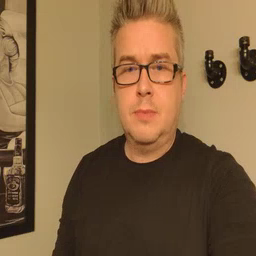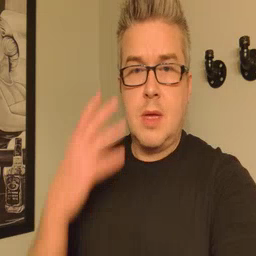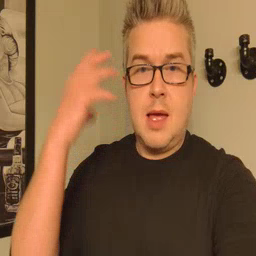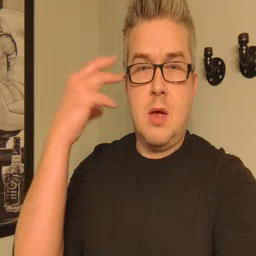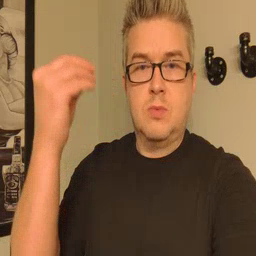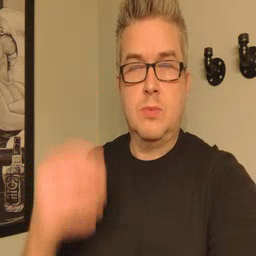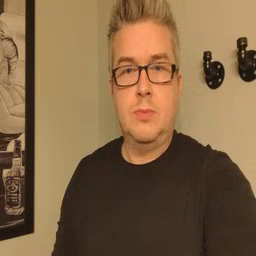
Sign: outside